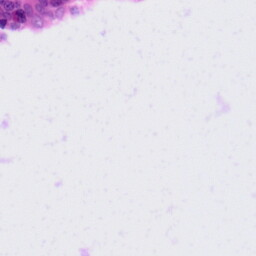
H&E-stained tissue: Tonsil